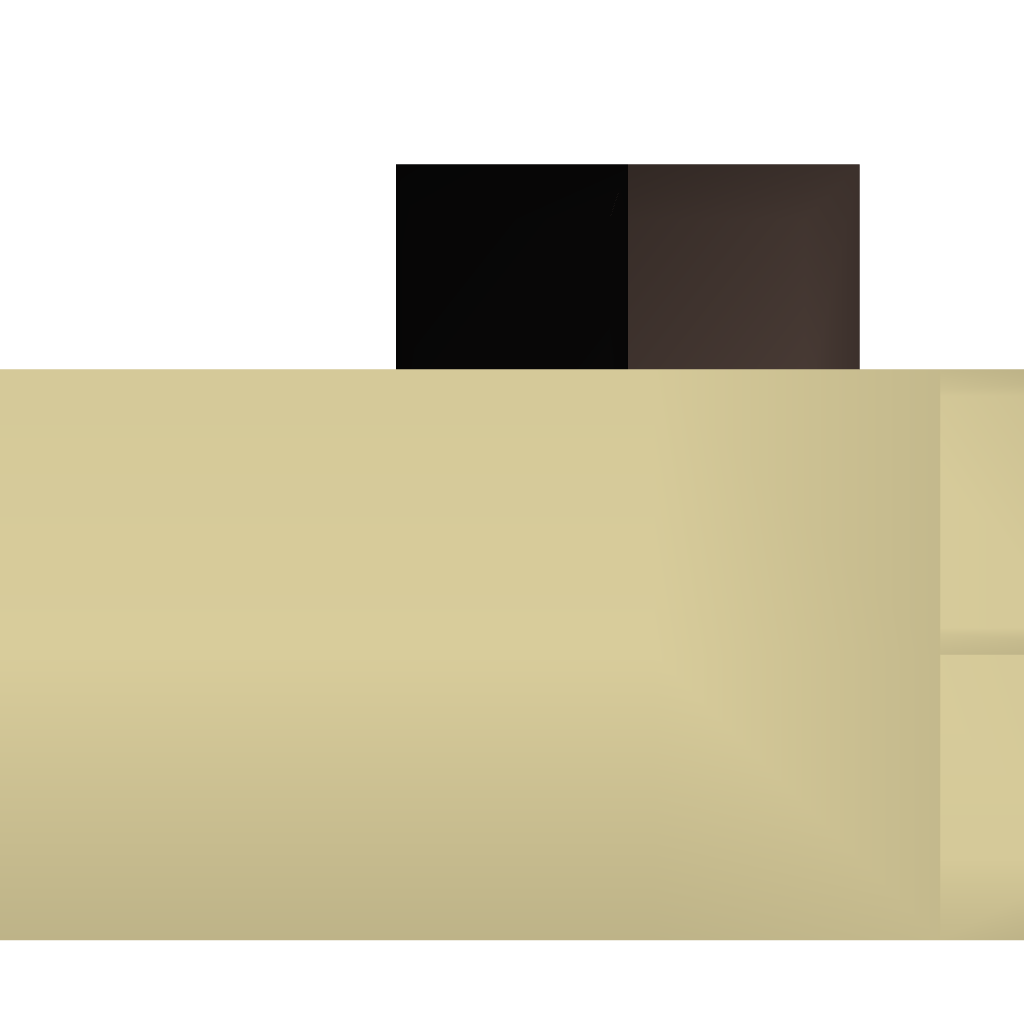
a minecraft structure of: Never Night Cube